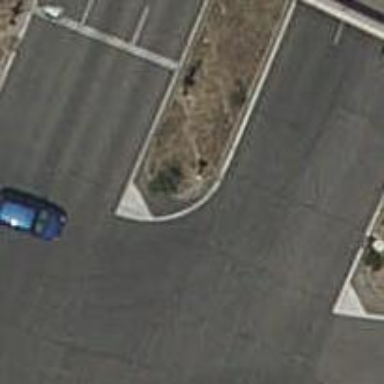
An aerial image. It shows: Kerb barrier.